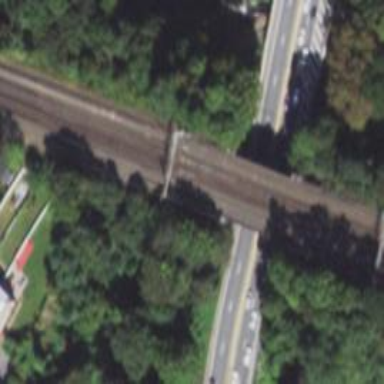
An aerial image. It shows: Bridge over electrified railway track.